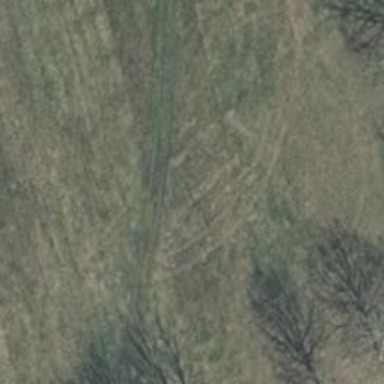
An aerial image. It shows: Grass track road with grade 5 tracktype.